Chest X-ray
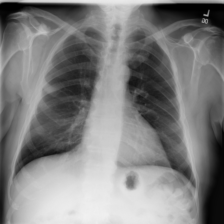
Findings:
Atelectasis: negative
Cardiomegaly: negative
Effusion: negative
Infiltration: positive
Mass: negative
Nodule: negative
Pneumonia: negative
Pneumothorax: negative
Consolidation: negative
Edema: negative
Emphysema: negative
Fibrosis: negative
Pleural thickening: negative
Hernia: negative